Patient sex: F
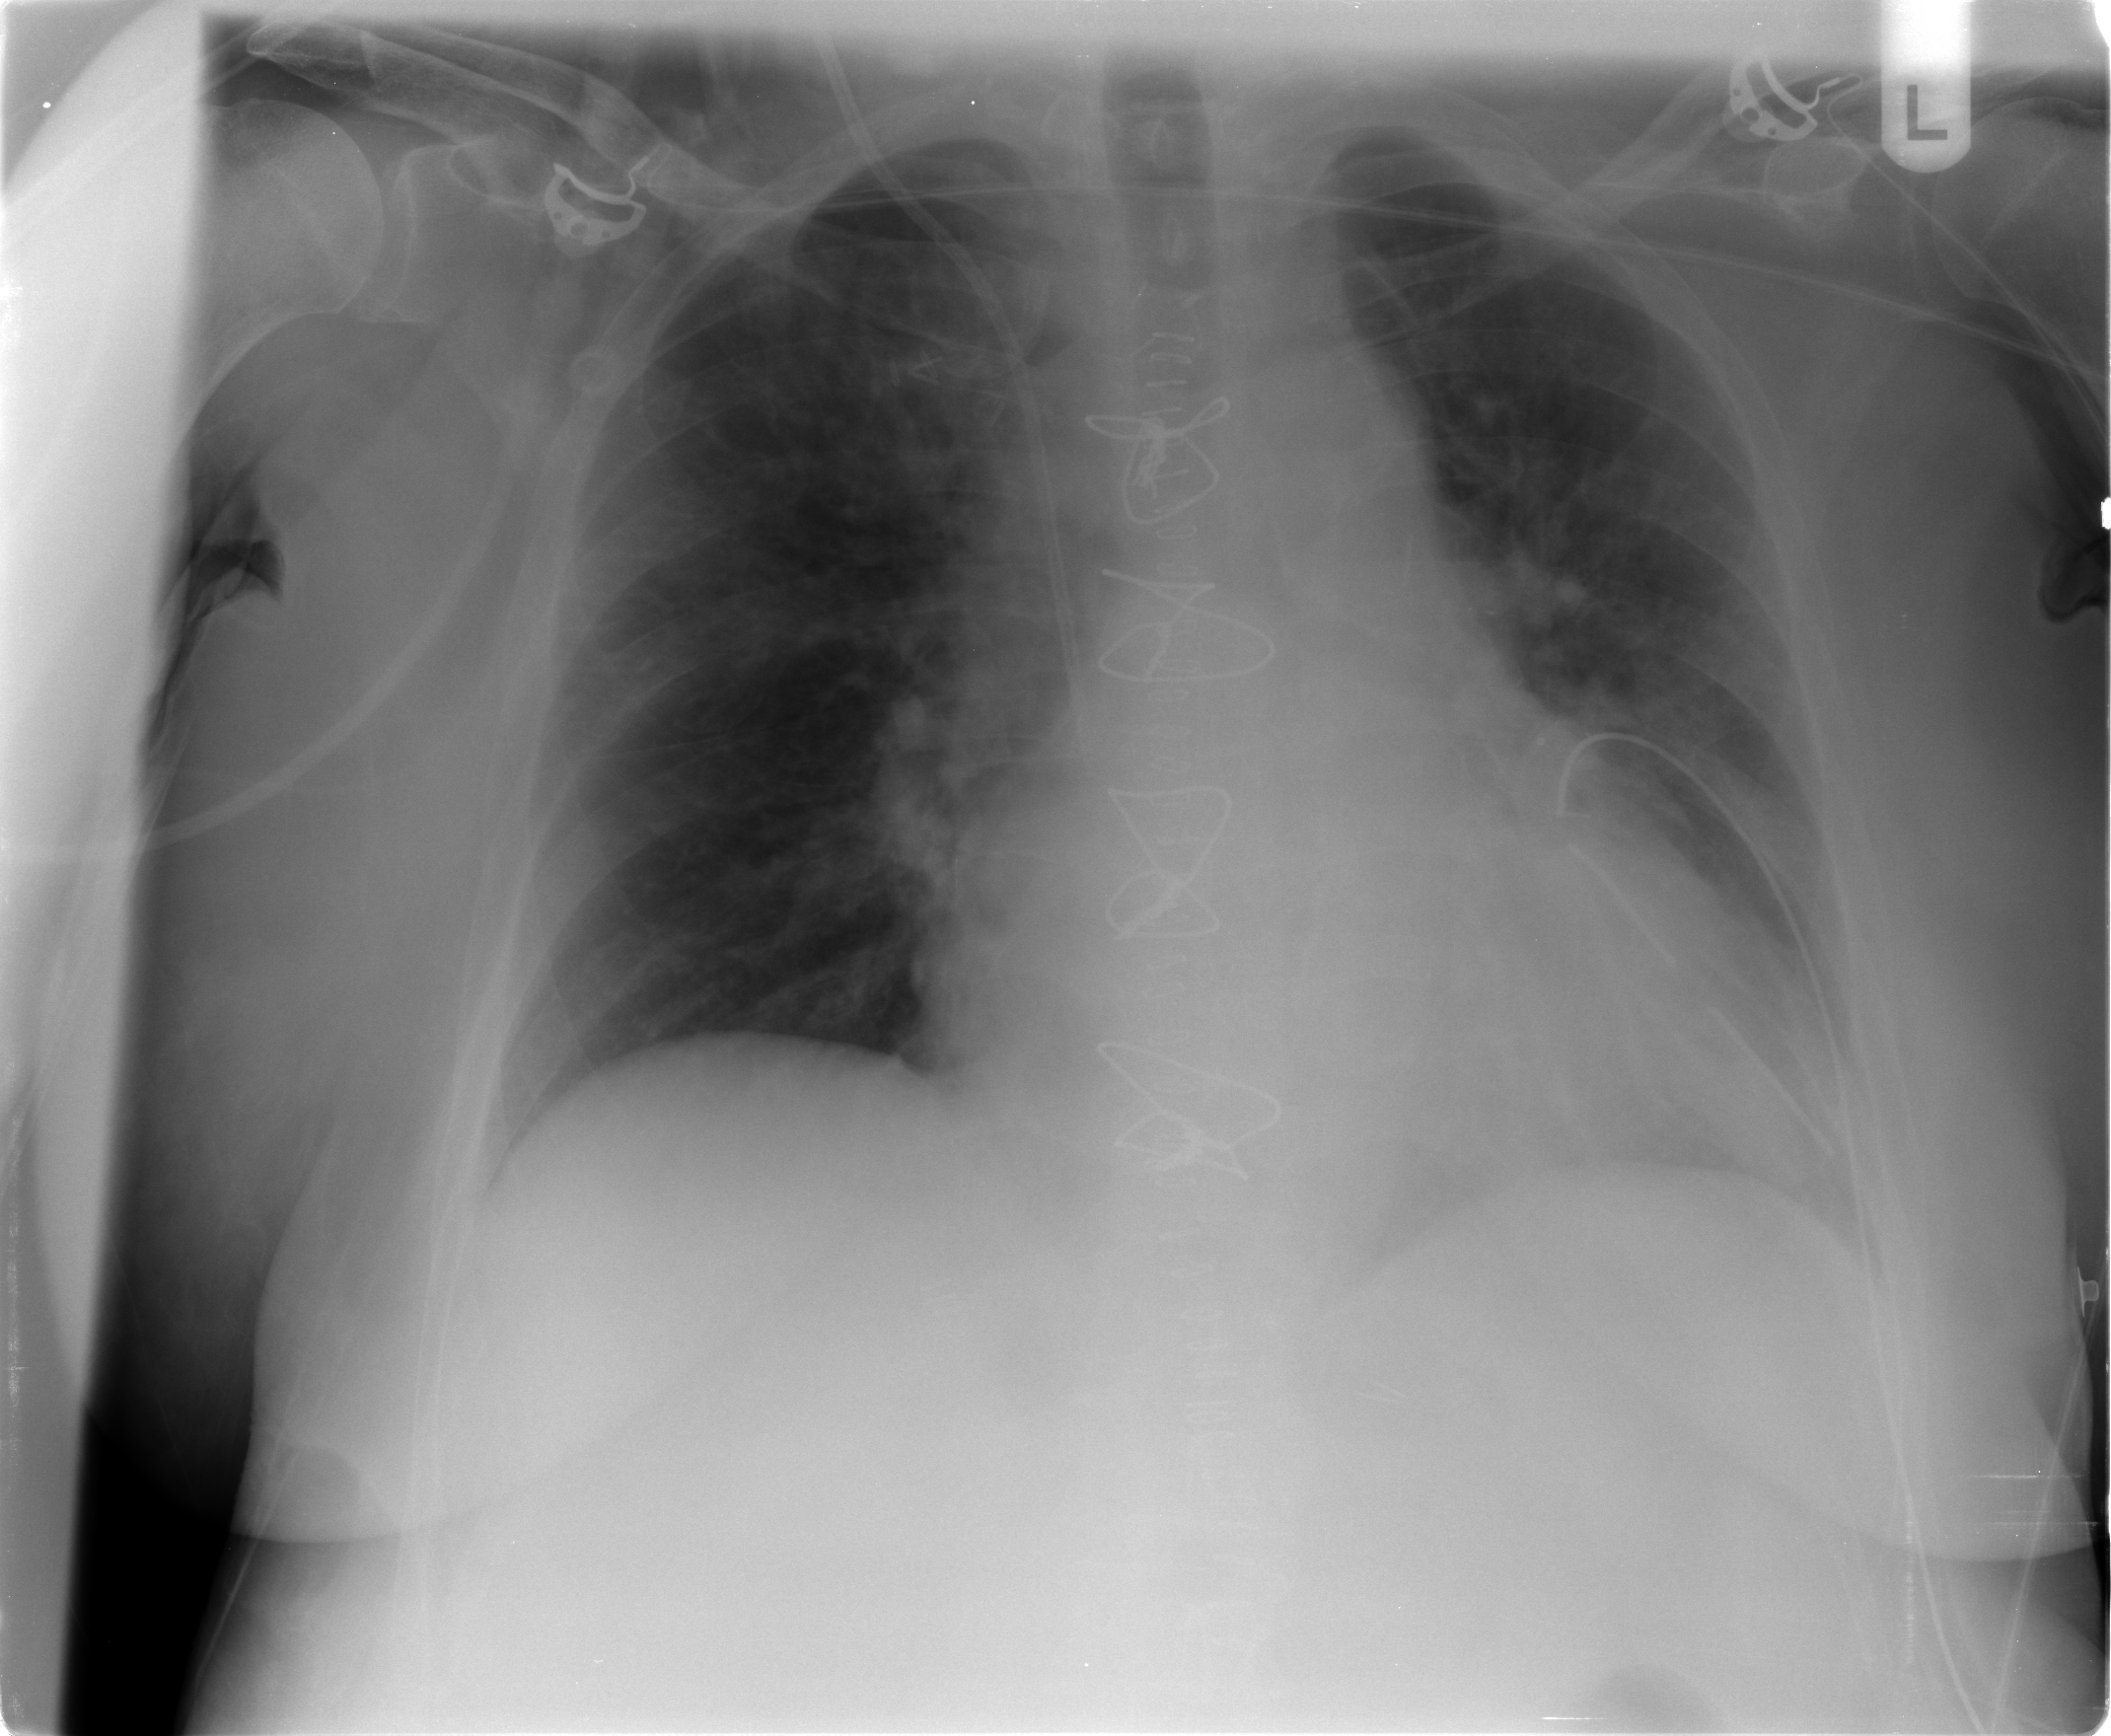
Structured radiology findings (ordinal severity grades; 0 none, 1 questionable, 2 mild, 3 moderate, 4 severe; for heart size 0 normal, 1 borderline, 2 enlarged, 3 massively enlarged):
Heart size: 2
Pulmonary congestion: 2
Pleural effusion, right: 0
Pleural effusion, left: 1
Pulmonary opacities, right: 0
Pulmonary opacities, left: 1
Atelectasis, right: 0
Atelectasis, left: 2